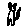
Label: cat